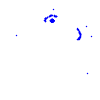
Particle: pion